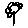
Label: flower